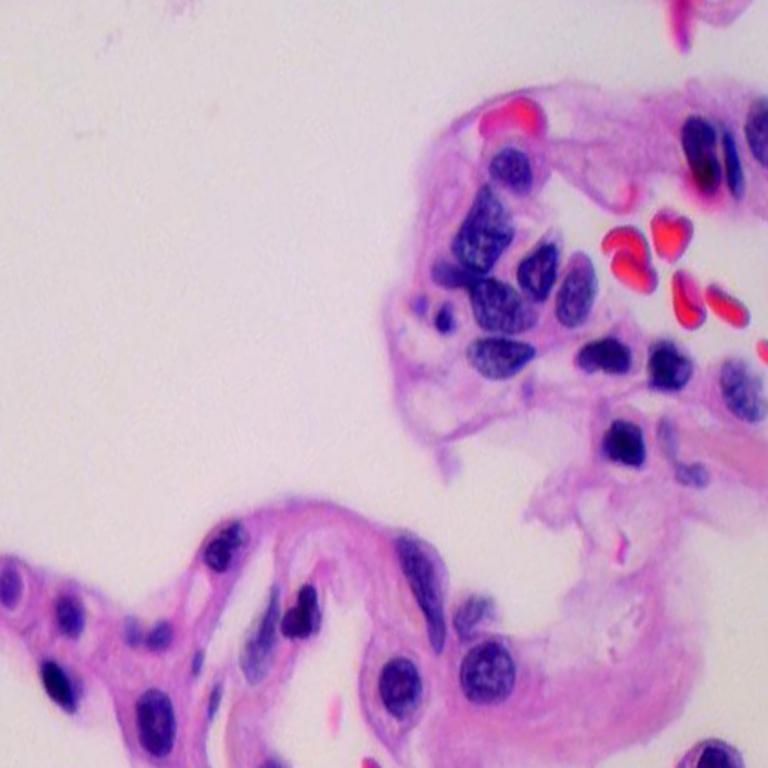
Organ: lung
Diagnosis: benign